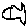
Label: fish